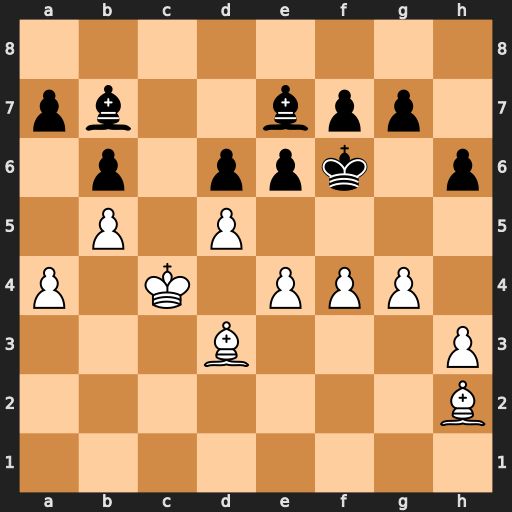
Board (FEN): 8/pb2bpp1/1p1ppk1p/1P1P4/P1K1PPP1/3B3P/7B/8
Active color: w
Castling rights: -
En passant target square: -
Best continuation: e5+ dxe5 g5+ hxg5 fxe5#